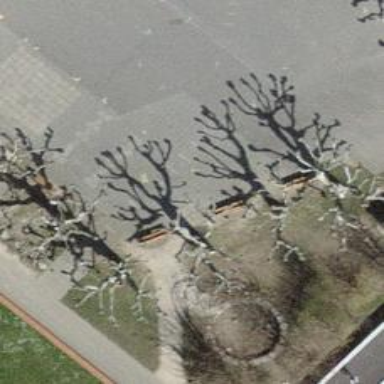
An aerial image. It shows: Brown bench in the vicinity.